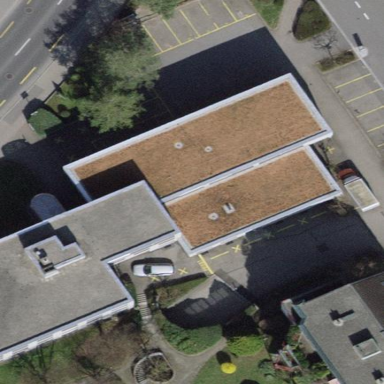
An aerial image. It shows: Office building with flat roof.